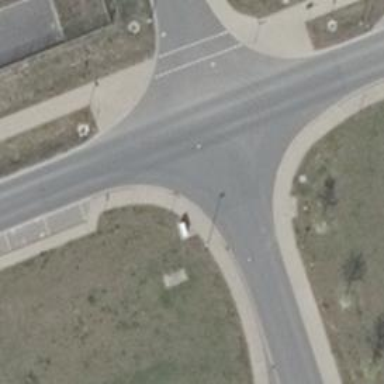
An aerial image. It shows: Uncontrolled crossing on the road.